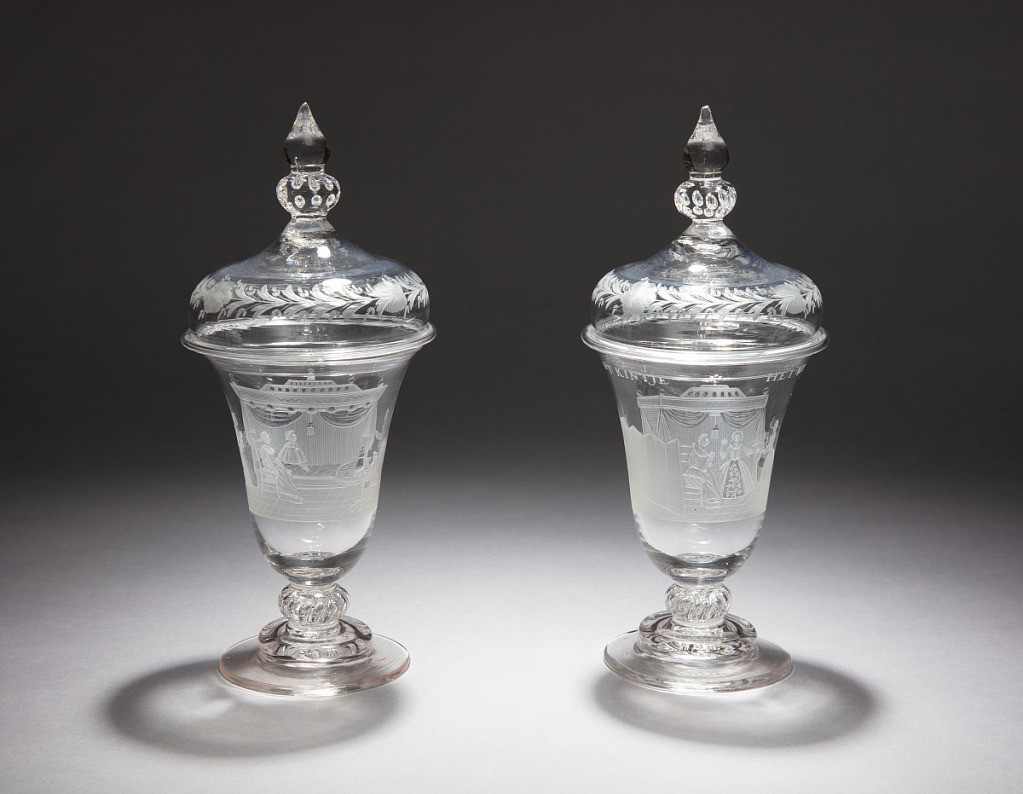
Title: Pair of Covered Confinement Cups
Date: ca. 1760
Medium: lead glass
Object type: drinking glasses and covers
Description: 2021-9-10-a,b: A pair of covered bell-shaped glasses wheel-engrav...;     2021-9-9,10: A pair of covered bell-shaped glasses wheel-engrav...;     2021-9-9-a,b: A pair of covered bell-shaped glasses wheel-engrav...